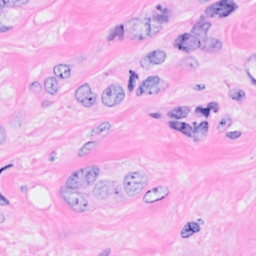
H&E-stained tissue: Breast